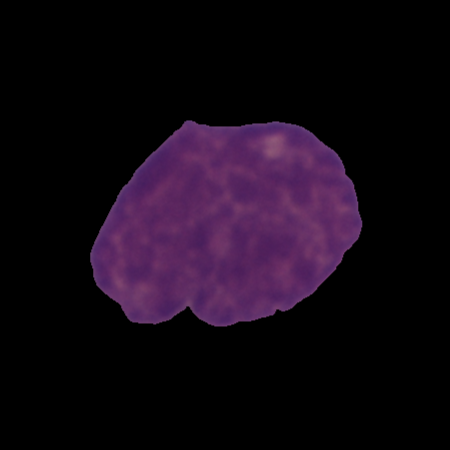
Label: cancer